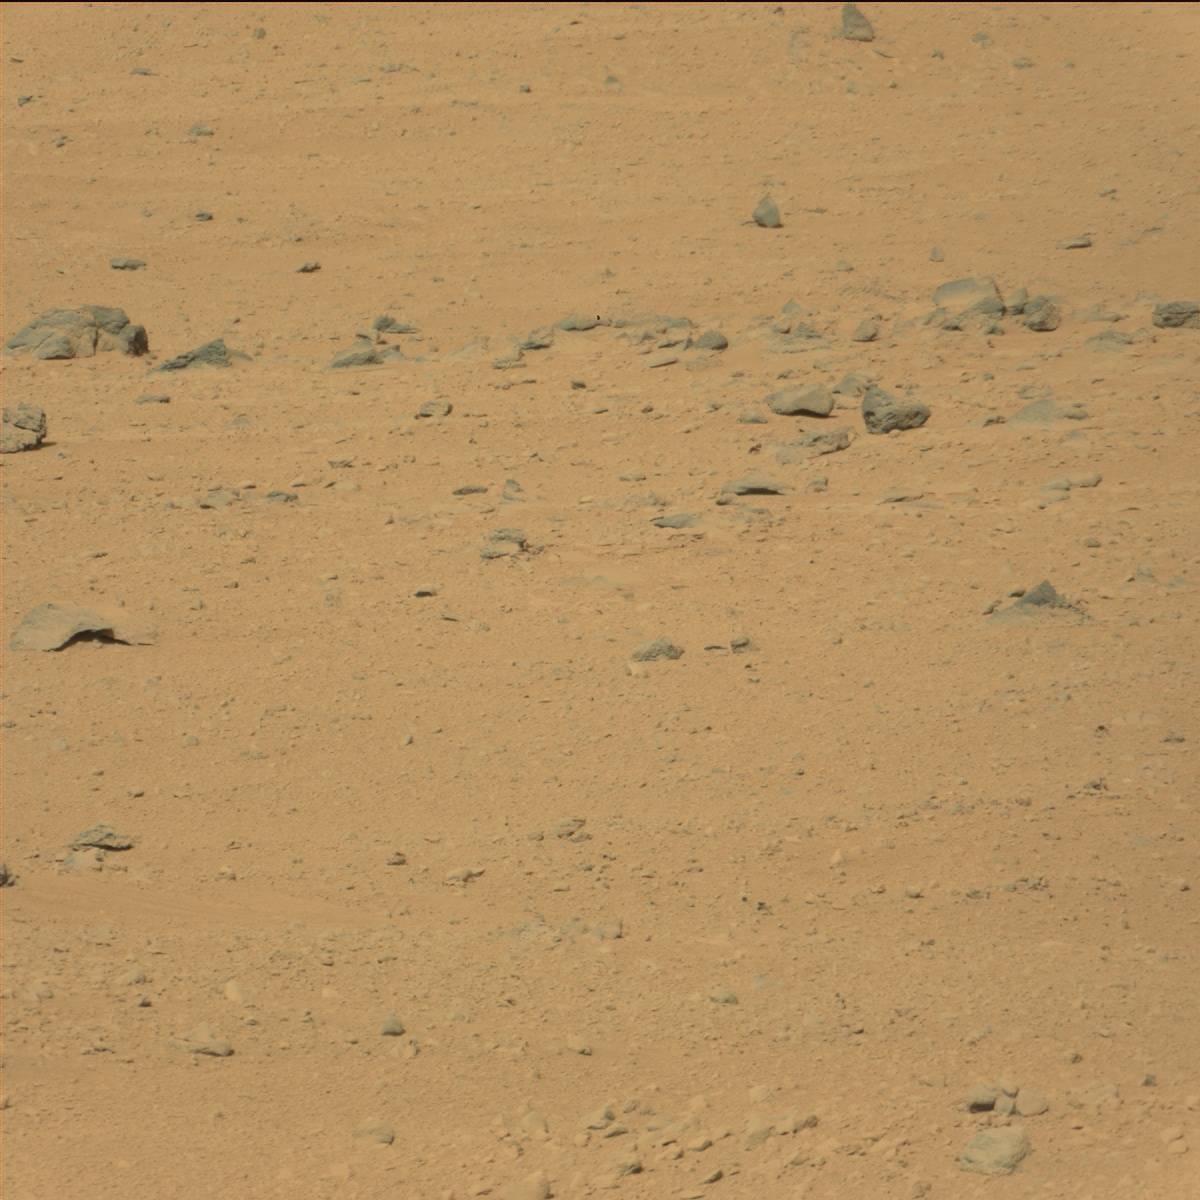
Terrain classes present: Bedrock, Rock, Sand / Soil